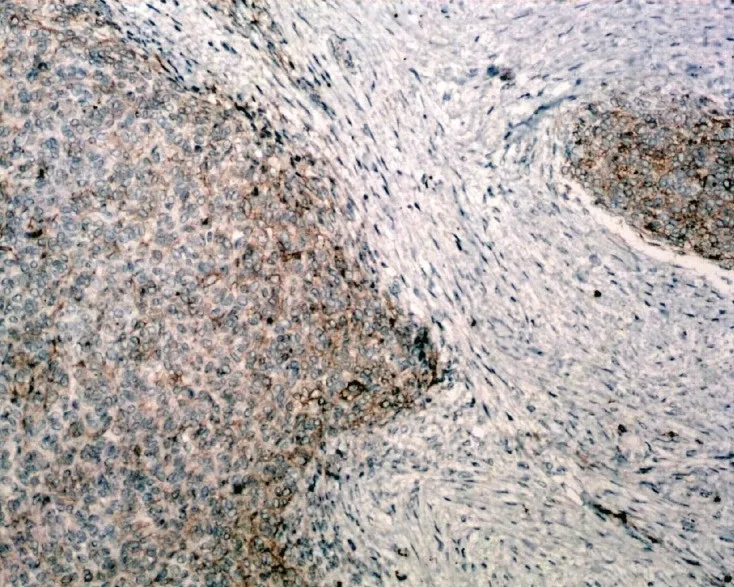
Immunostain, CD10x- Mesenchymal component is positivity for CD-10 (brown).
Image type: pathology (immunostaining)